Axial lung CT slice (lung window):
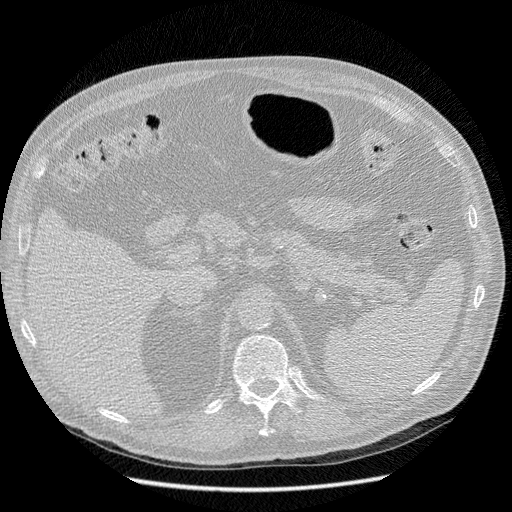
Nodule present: no